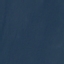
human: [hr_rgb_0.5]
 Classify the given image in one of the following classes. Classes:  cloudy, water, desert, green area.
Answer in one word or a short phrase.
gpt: water